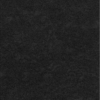
Label: dusty